Question: I search how to jump an intent, i have one topic with several context, i would like for my agent, he can give an answer to question 3 and get the context of the question 1 and 2, without ask the question 2, like this

Is this possible?
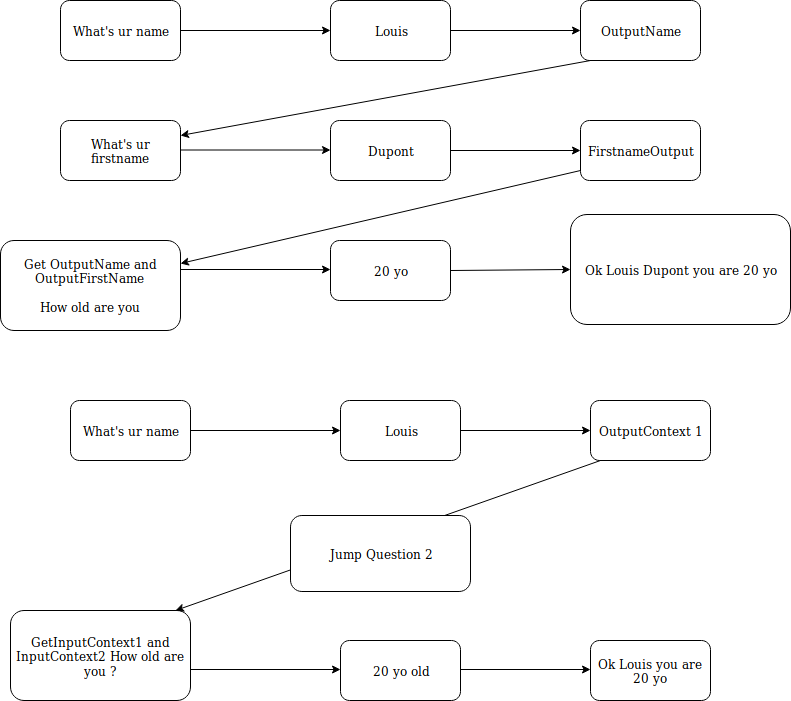
Answer: What isn't clear from your example is how you expect the conversation to "jump over" the second question. But keep this in mind:
Intents represent what the says, and how you reply.
Your fulfillment can handle input any way that makes sense at that moment and keep track of the state of your conversation. <URL>
If you have Input Context set for an Intent, that Intent will only be valid if the Input Contexts are currently active. You can't have an Intent that will trigger if only one of them is.
The workaround for this is to have more than one Intent, each with the same training phrase, but with different Input Contexts. Then, in your fulfillment, you can either register the same Intent Handler for both, or have both Intent Handlers call the same function to actually do the work.